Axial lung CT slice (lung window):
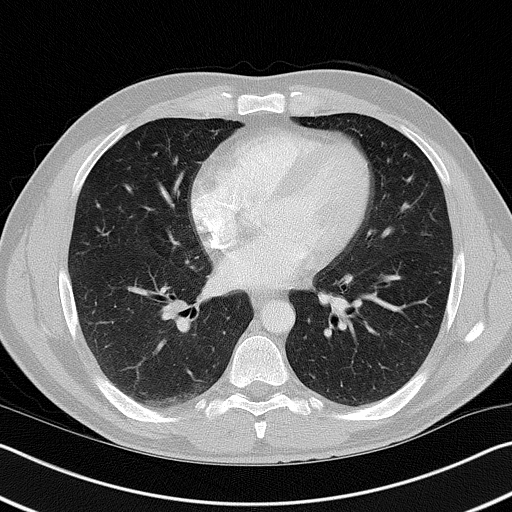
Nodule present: no